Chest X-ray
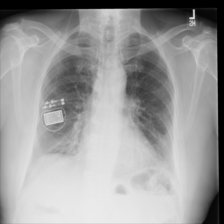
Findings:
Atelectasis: negative
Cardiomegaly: negative
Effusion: negative
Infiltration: positive
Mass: negative
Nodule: negative
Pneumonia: negative
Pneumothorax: negative
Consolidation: negative
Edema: negative
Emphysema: negative
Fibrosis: negative
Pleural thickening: negative
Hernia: negative